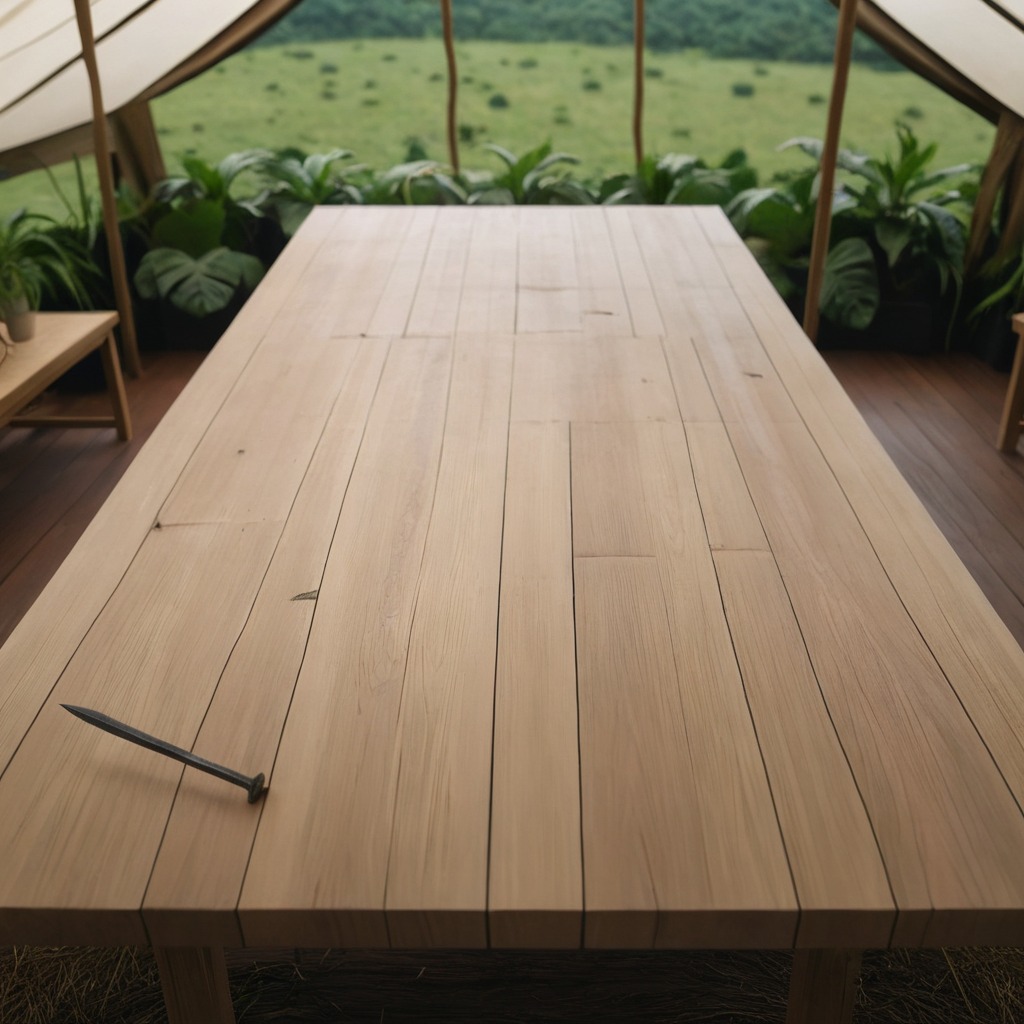
A iron nail lies on a wooden table inside a jungle field workshop tent humid ambient light worn but